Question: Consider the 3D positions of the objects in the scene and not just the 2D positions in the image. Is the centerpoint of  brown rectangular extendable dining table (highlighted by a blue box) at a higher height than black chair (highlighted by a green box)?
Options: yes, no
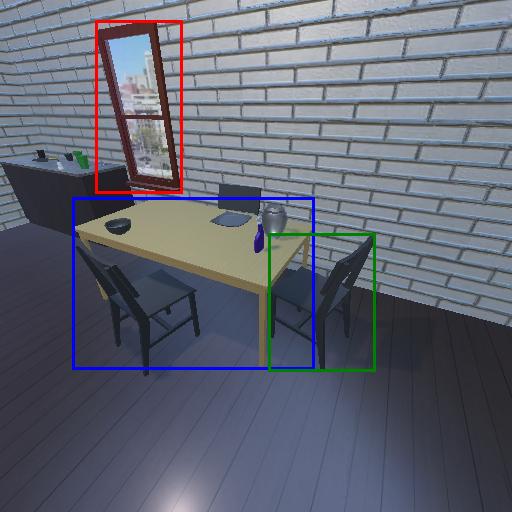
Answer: yes